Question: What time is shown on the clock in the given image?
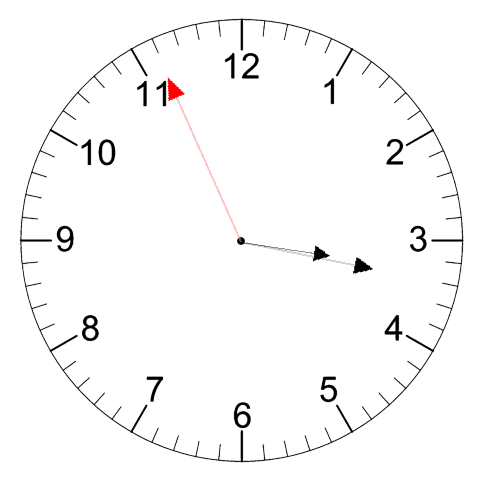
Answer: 03:16:56